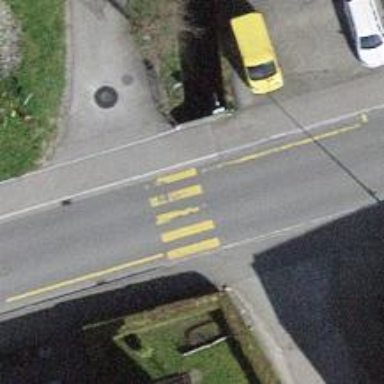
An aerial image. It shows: Uncontrolled zebra crossing with notable zebra markings.